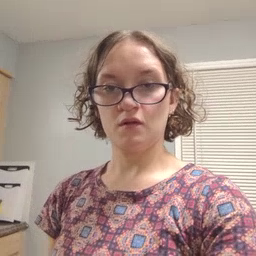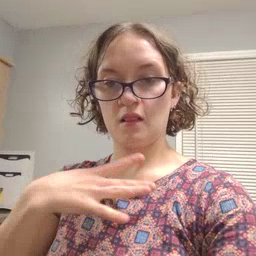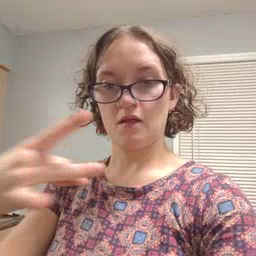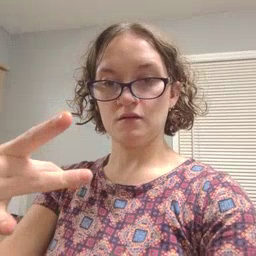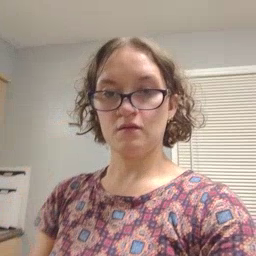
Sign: like